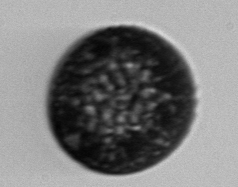
Label: Coscinodiscus